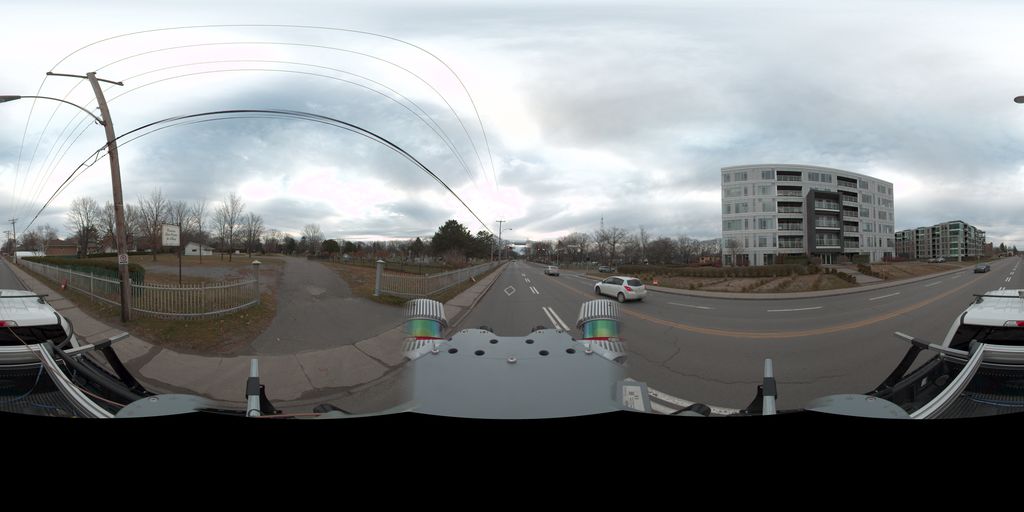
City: quebec_city